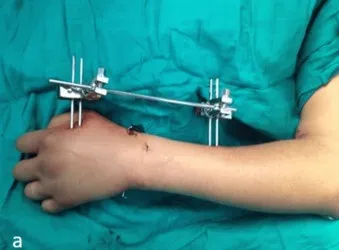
Clinical perioperative image.
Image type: medical_photograph (other_medical_photograph)